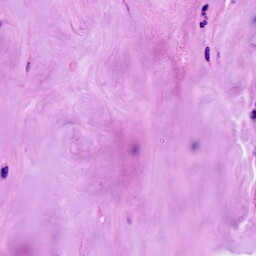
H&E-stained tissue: Breast